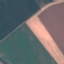
Land use / land cover class: AnnualCrop